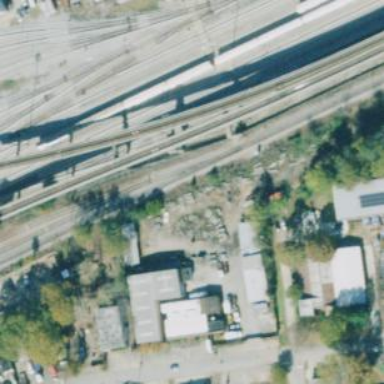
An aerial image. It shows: Electrified rail service yard.